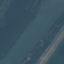
Label: River